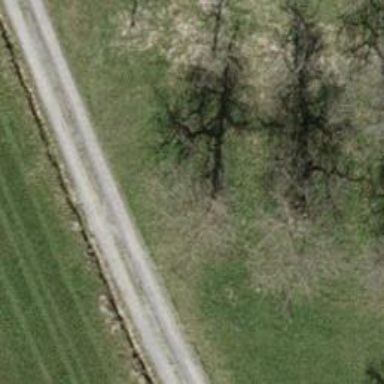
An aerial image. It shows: Beautiful tree in nature.